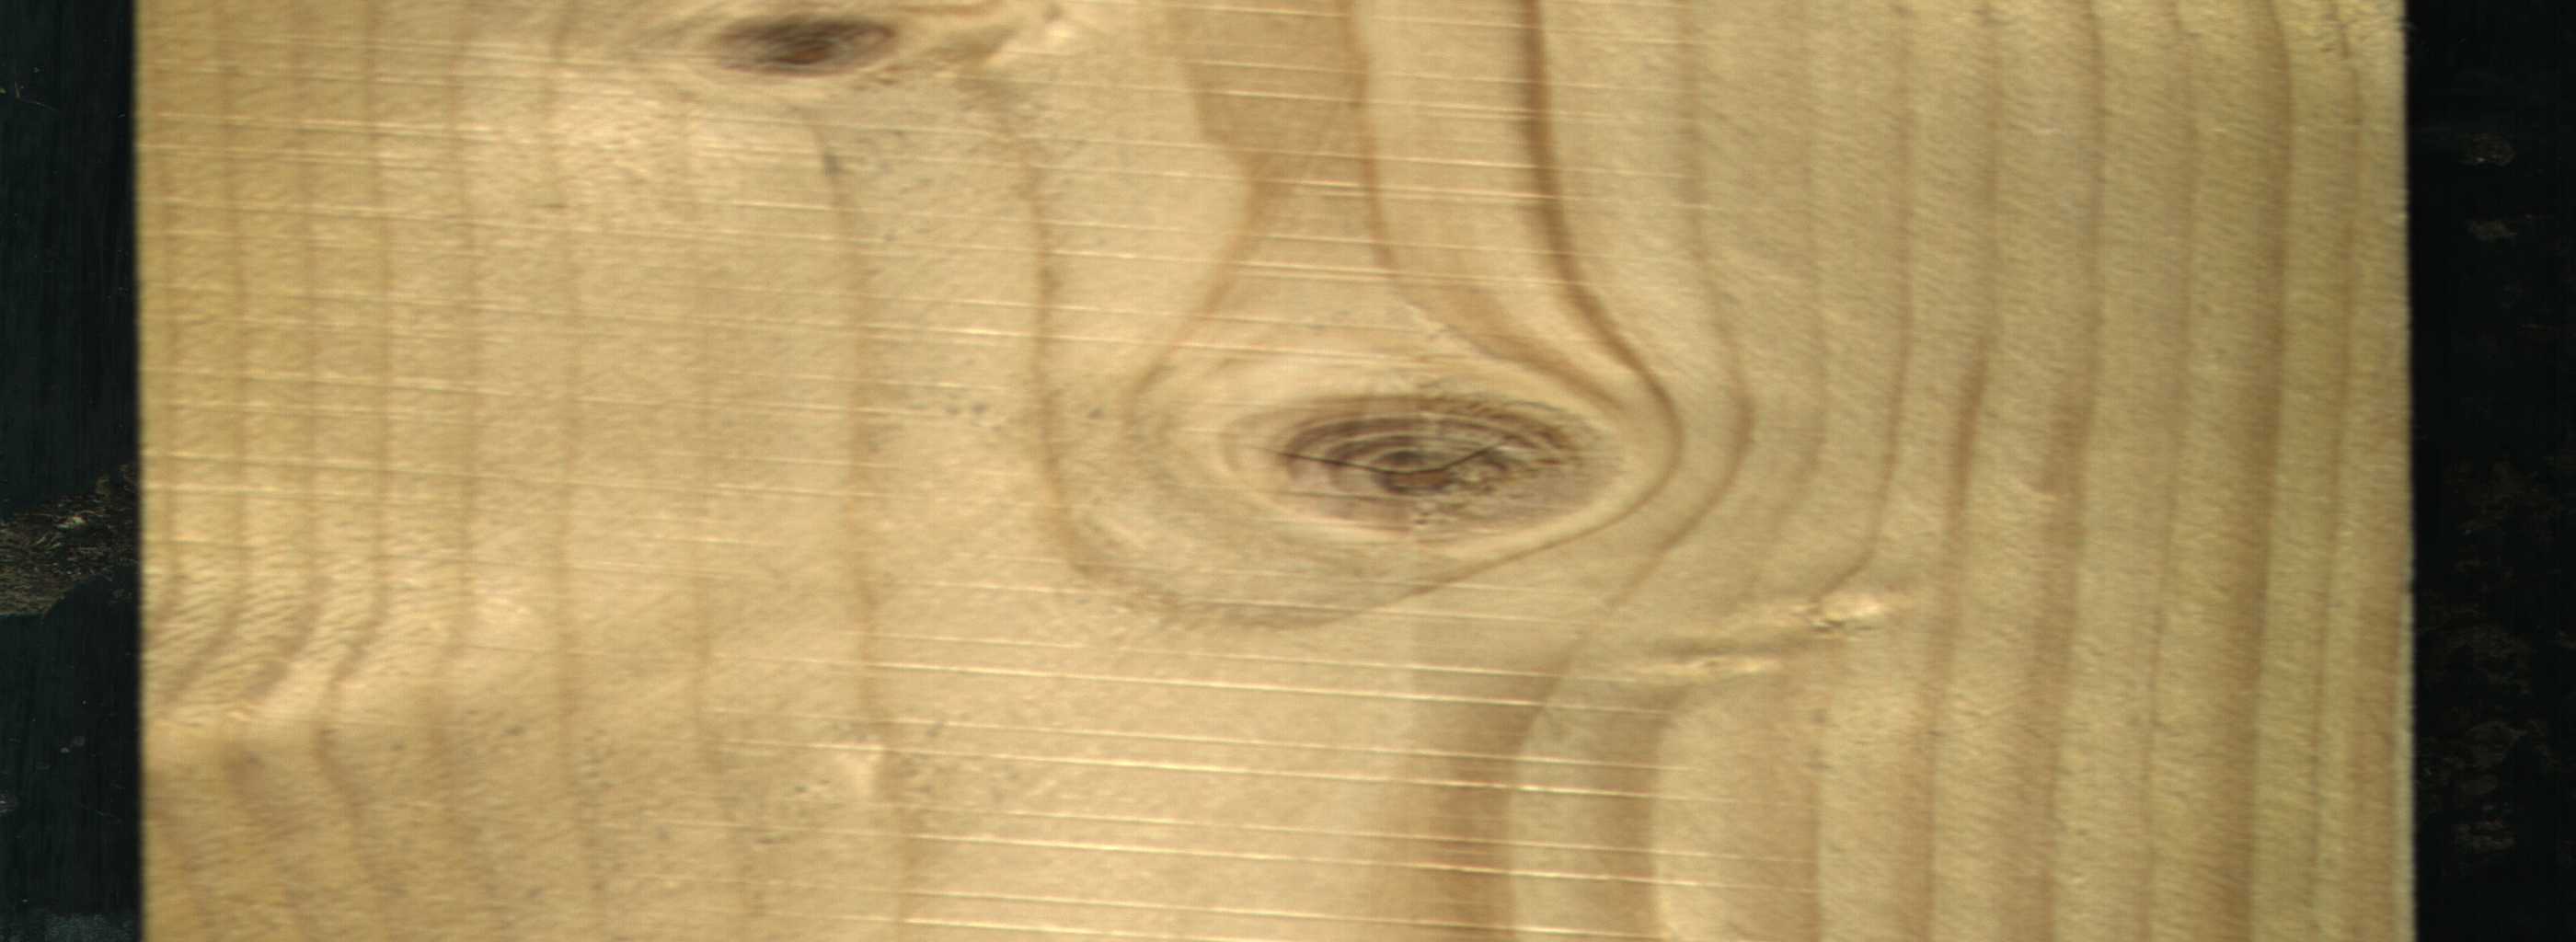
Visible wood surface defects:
knot_with_crack
Dead_Knot